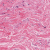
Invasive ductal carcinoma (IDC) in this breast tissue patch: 0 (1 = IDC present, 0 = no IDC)